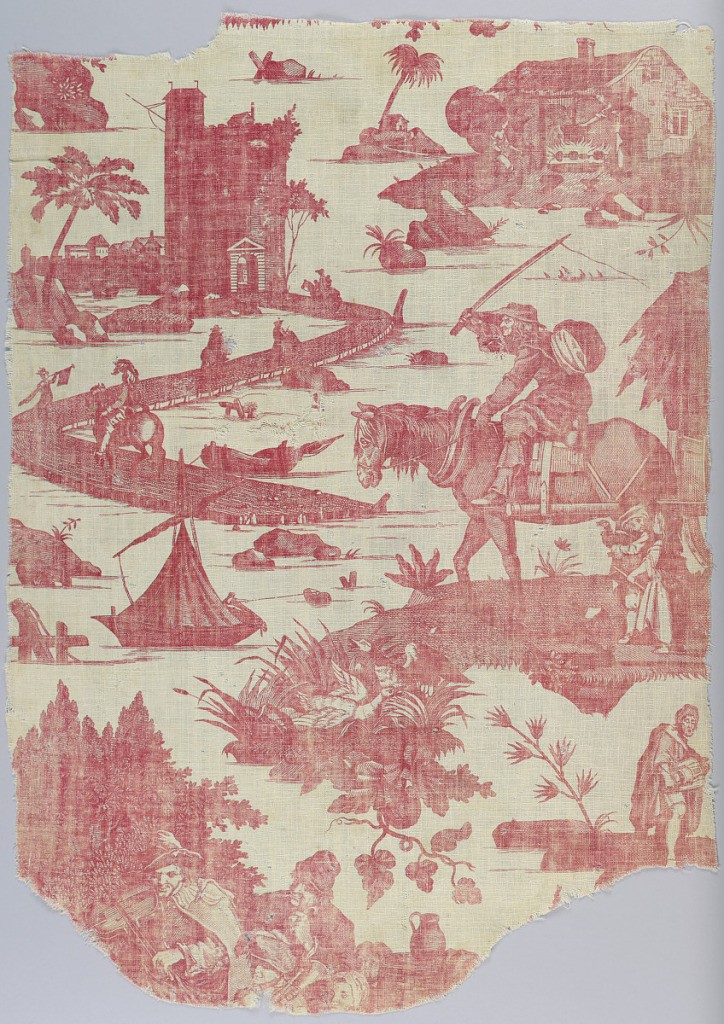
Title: Textile
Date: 18th century
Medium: cotton Technique: printed by engraved copper plate on plain weave
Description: Fragment, cream white cotton printed in red, copper plate. Incomplete design: Castle or towered gate, village beyond. Approach by winding road over water; horsemen, herald with trumpet. Foreground part of group, cart drawn by horses. Other personages and groups.